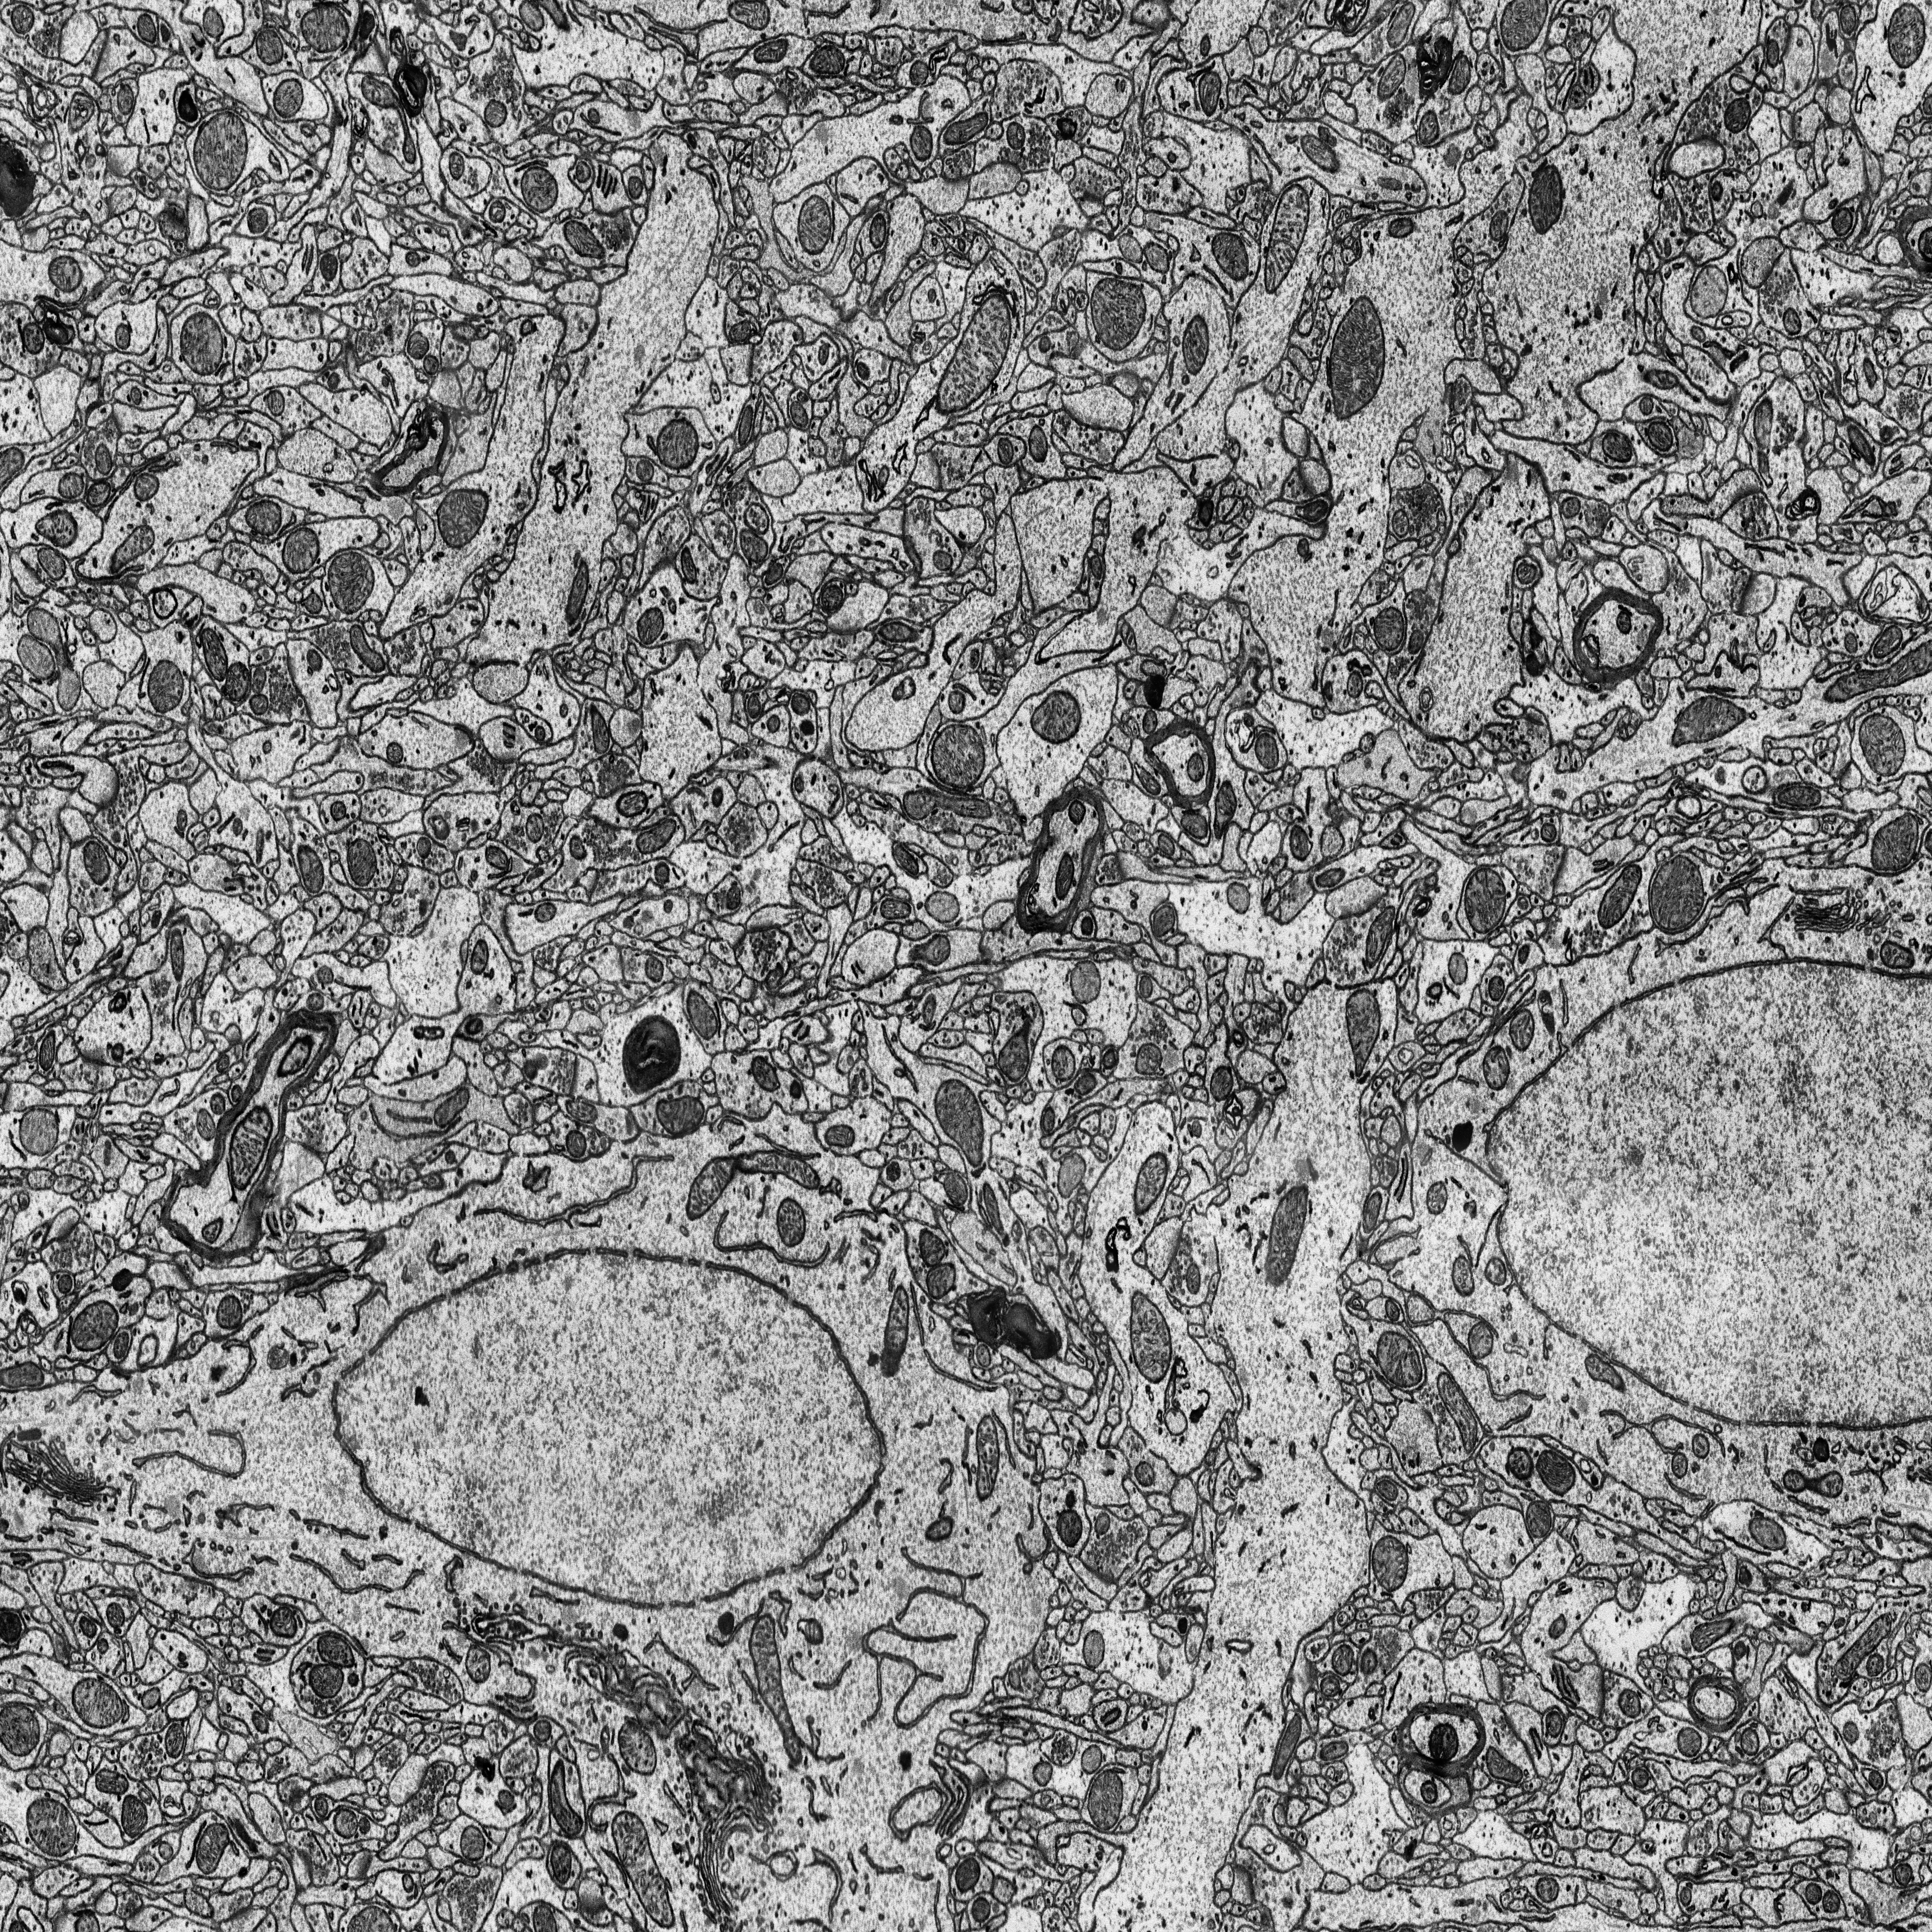
Electron microscopy slice of rat cortex tissue
Slice depth (z): 219
Mitochondria instances in slice: 360